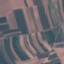
Label: PermanentCrop